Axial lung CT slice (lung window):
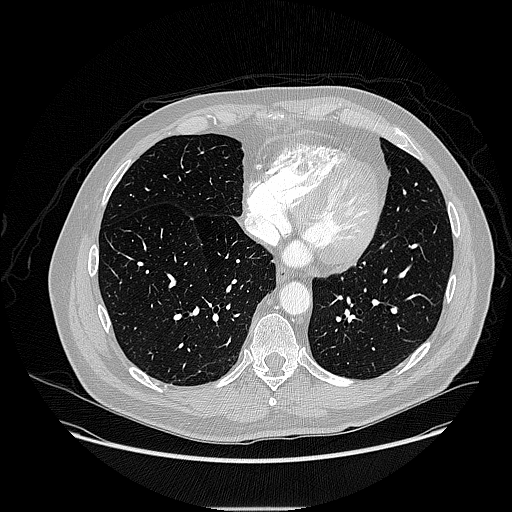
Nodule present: no